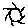
Label: sun